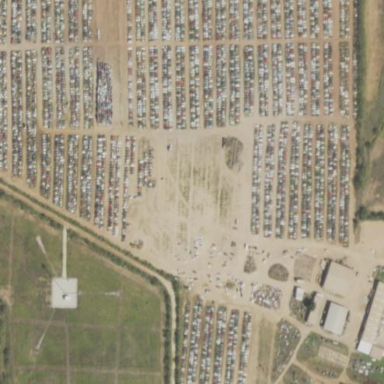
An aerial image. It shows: Industrial area designated for auto wrecking activities.